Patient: sex M, age 60
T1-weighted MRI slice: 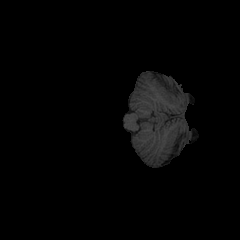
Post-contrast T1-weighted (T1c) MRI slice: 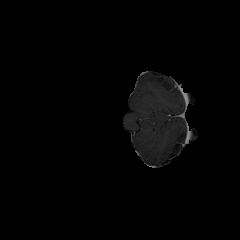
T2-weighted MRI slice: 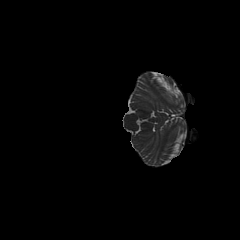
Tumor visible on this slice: no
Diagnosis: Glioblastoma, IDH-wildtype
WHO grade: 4